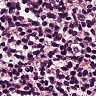
Metastatic tissue present: no